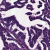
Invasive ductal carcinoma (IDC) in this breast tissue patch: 0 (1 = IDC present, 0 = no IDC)